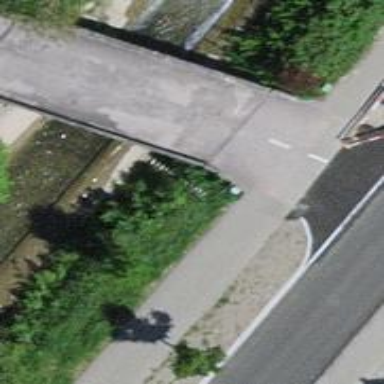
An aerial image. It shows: Residential road with asphalt surface that features bridge.